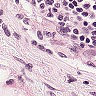
Metastatic tissue present: no